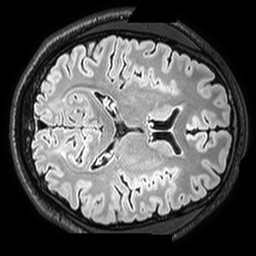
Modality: T2w
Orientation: axial
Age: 24
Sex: male
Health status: healthy
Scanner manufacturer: philips
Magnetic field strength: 3 T
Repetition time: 5 s
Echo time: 0.3282 s